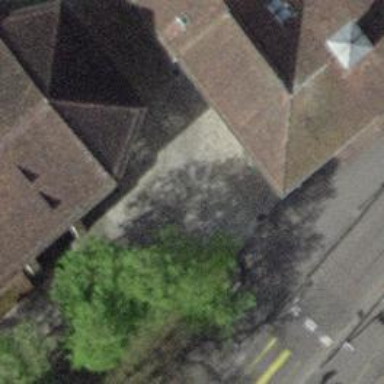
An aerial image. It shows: Blue post box.